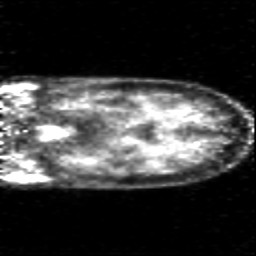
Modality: PET
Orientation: coronal
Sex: female
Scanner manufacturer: siemens